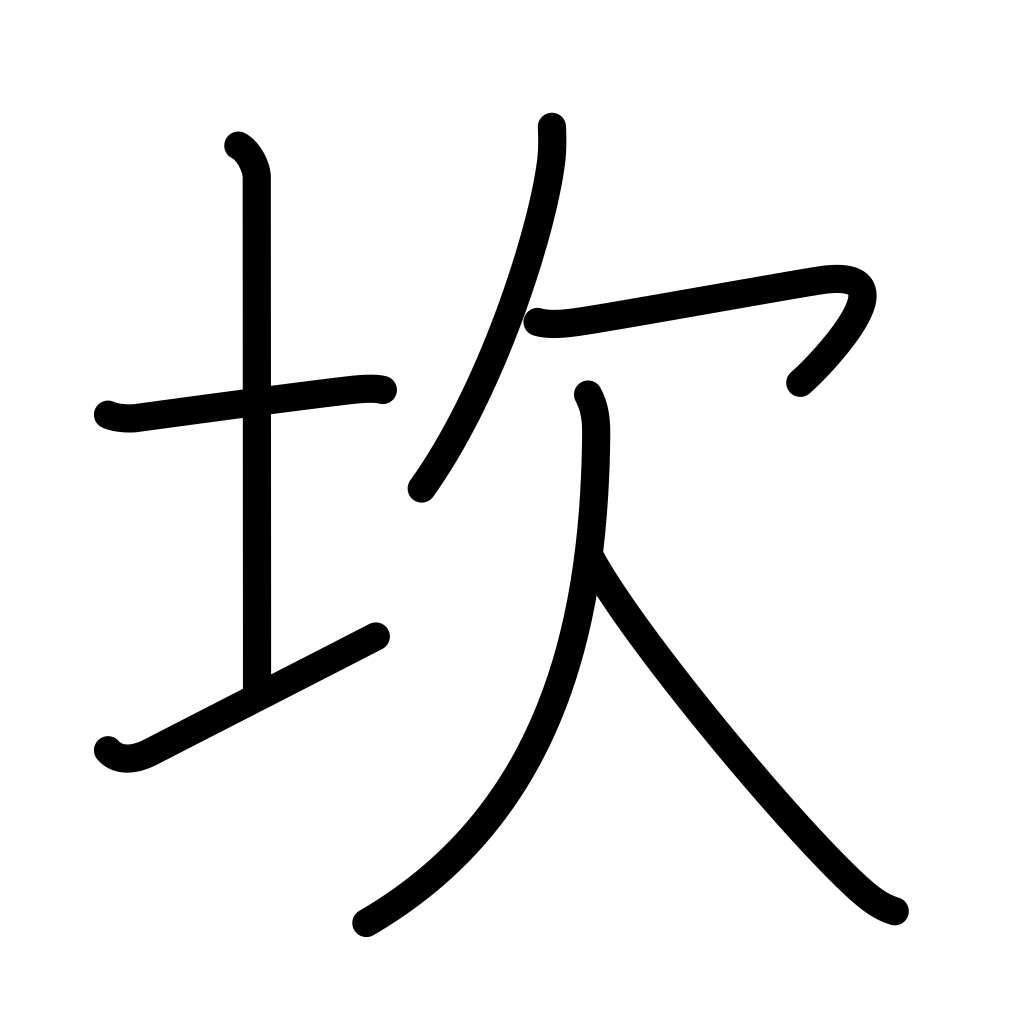
Meaning: pitfall